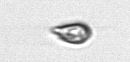
Label: Cryptophyta